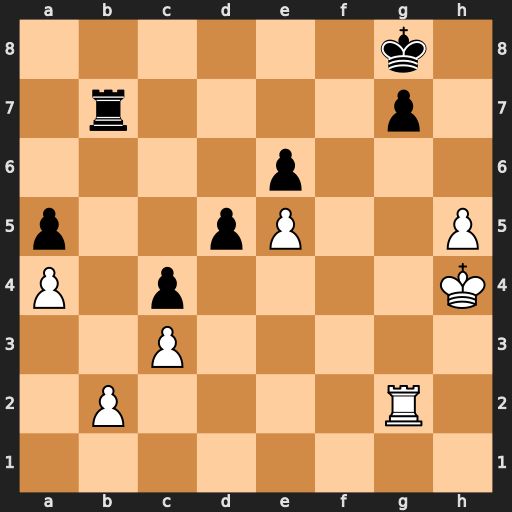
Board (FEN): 6k1/1r4p1/4p3/p2pP2P/P1p4K/2P5/1P4R1/8
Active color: w
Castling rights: -
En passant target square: -
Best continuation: h6 Kh8 hxg7+ Kg8 Kh5